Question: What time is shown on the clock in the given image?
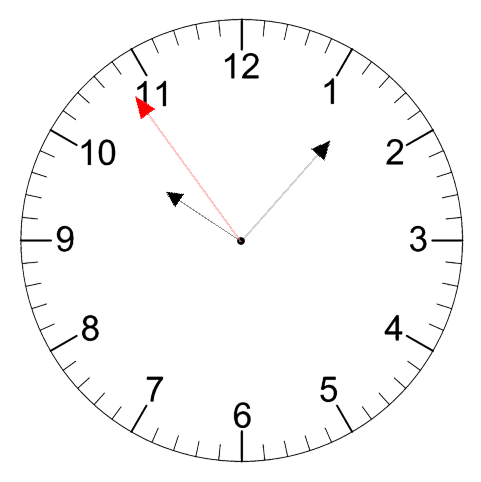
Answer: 10:06:54